Interaction volume radius: 10 \u00c5
Interaction volume height: 10 \u00c5
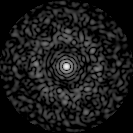
Disorder parameter: 0.8405